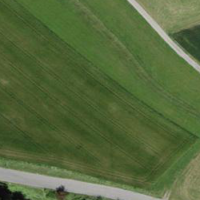
EUNIS habitat code: 52
Species observed at this site:
Milvus milvus